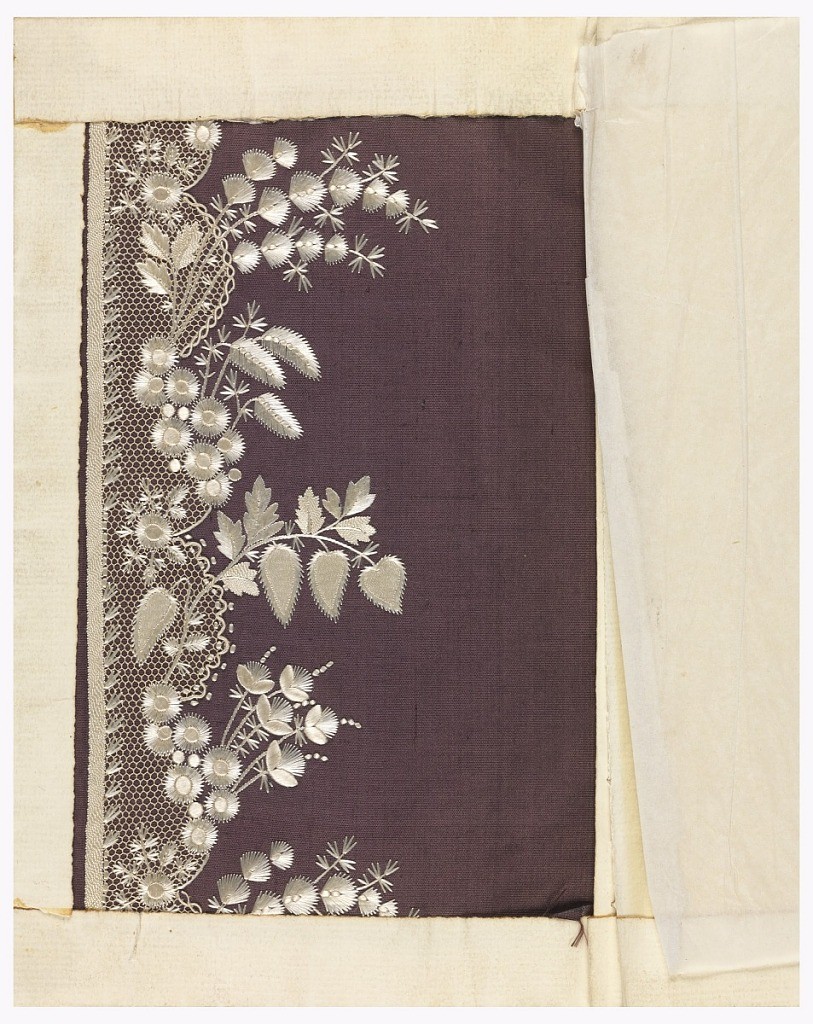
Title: Embroidery sample
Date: ca. 1790
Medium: silk, bobbin net and paper Technique: embroidered and appliqued on taffeta
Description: White silk embroidery in a design of small-scale foliage and flowers with a border of appliqued net on a brown ground.